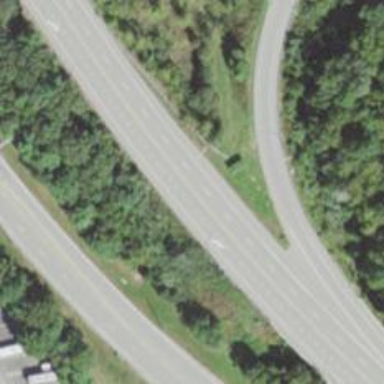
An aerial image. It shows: Trunk highway with expressway features.